Question: I am trying to understand the Android push notifications in deep.
As per this question,
<URL>
There is an active TCP connection maintained by Google Play Services to Google servers. I am not able to find out this TCP connection.
I used an app called <URL> to enumerate the TCP connections and this is what I came up with:
I have lots of GCM enabled apps but none of the connection here seems to be to Google servers.

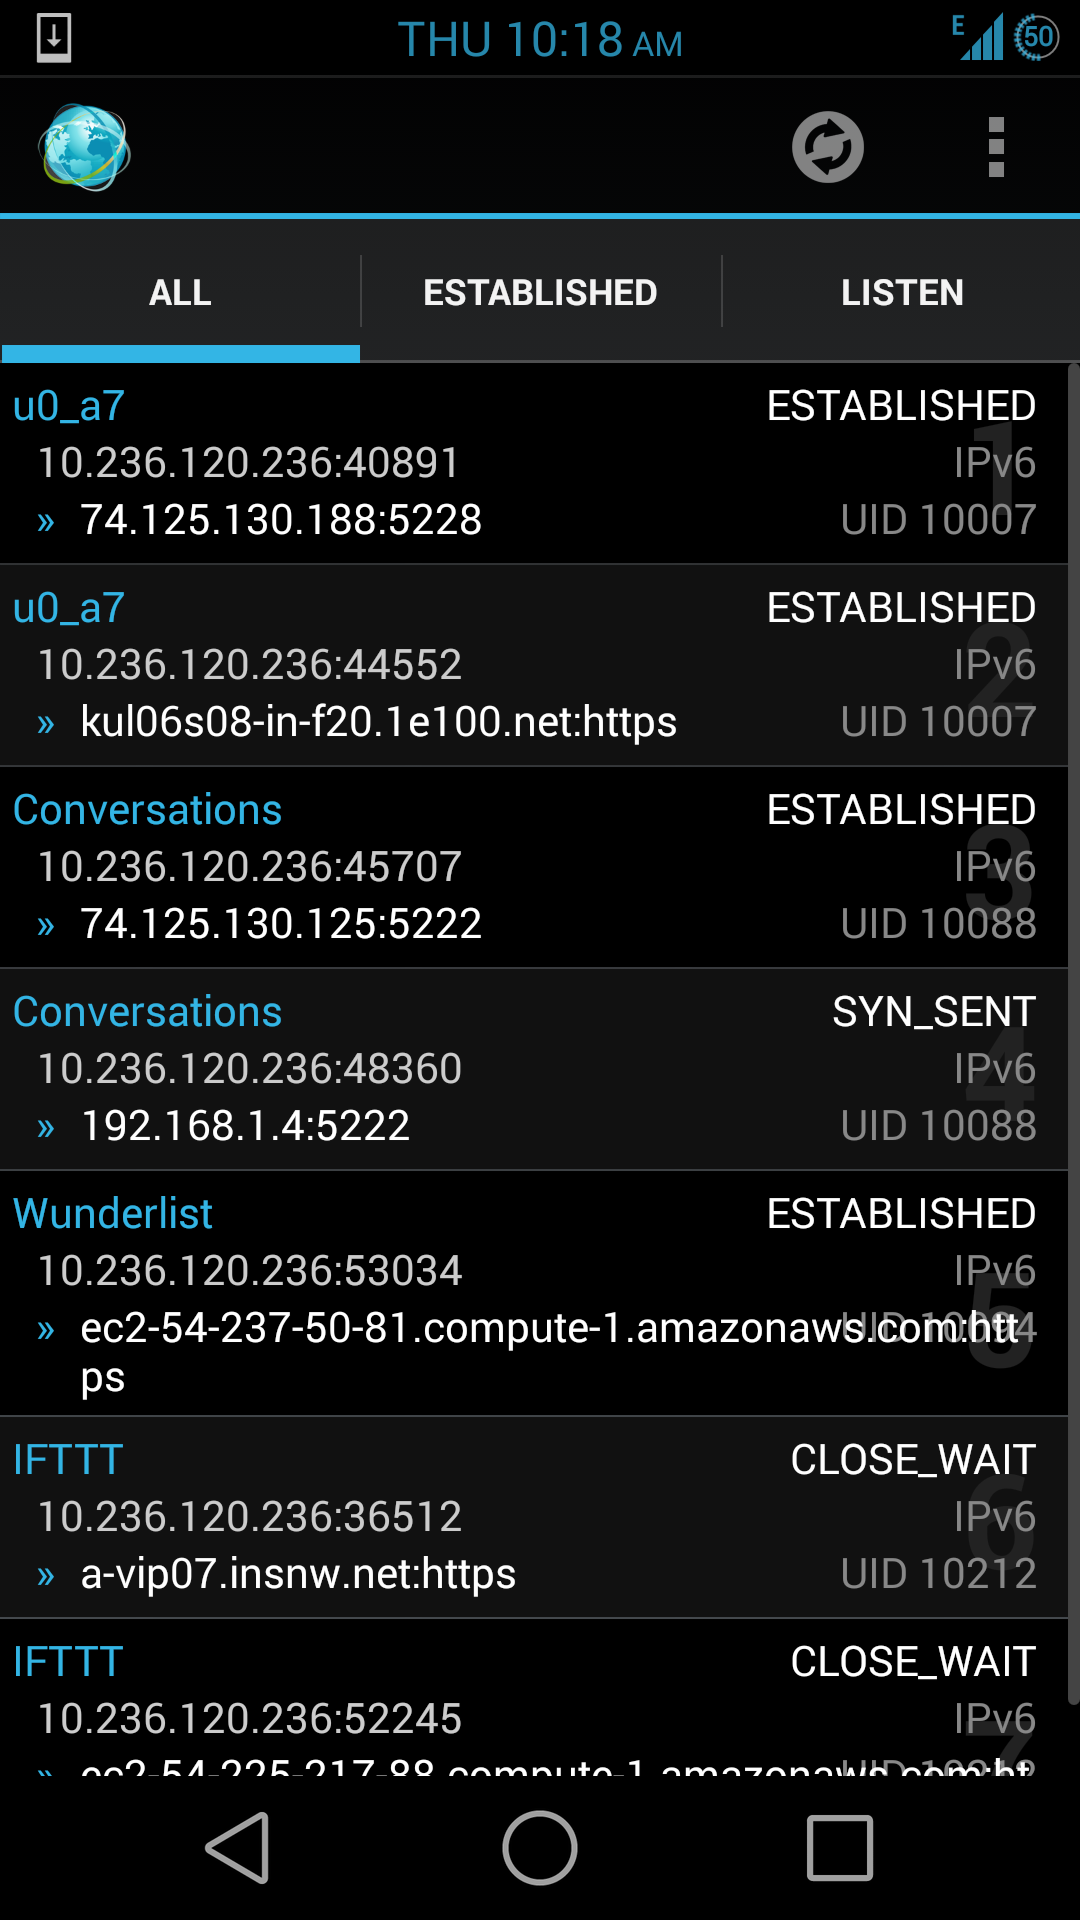
Answer: Ok, first don't choose tab "ALL", choose "ESTABLISHED" to get rid of not currently available connections. Here is a screenshot from my device:

There is an entry called "system" which adresses IP 173.194.65.95. If you execute a whois-query like the following

you will see that this is a Google server. Try to enter the IP in your browser (SO doesn't allow to set links on IP-Adresses).
But the system connection is not always there. When you look at u0_a19 you will also see a Google server. This connection is always there and might have a different name on your system. On your screen shot I see 'u0_a7' which points to a Google server.
When I execute 'ps | grep u0_a19' in a <URL> I get:
- - -
'com.google.android.gms' are the <URL> so it seems that there is one connection shared for different purposes and one of them might be the push notification.